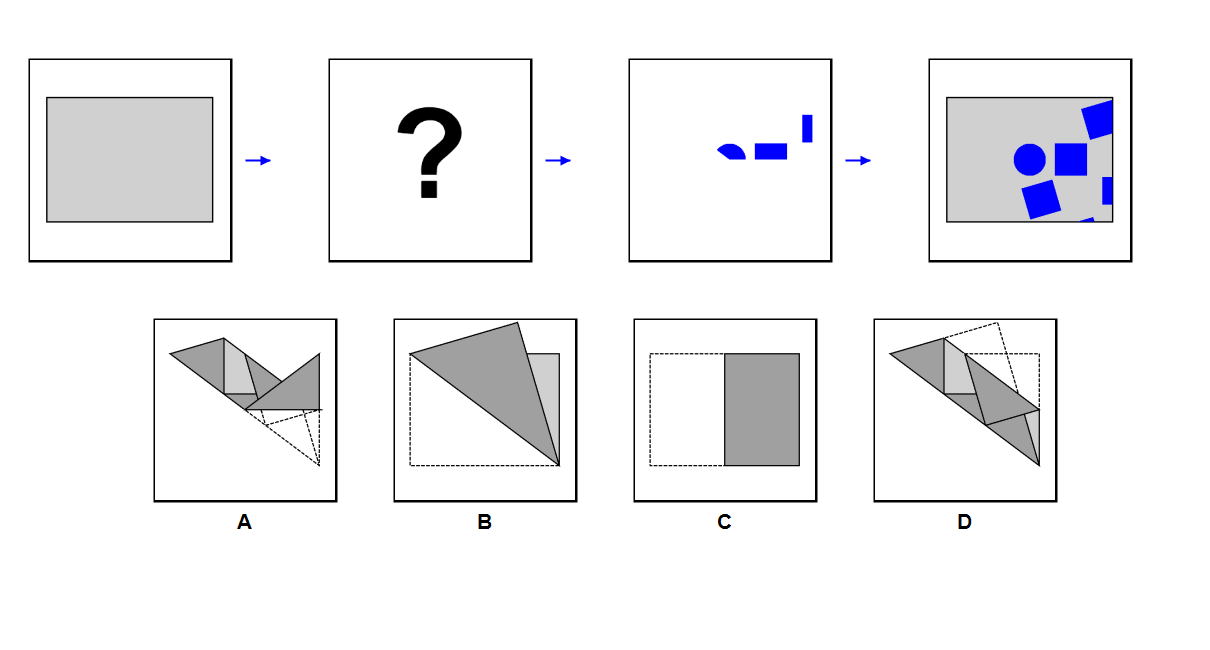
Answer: C